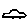
Label: car